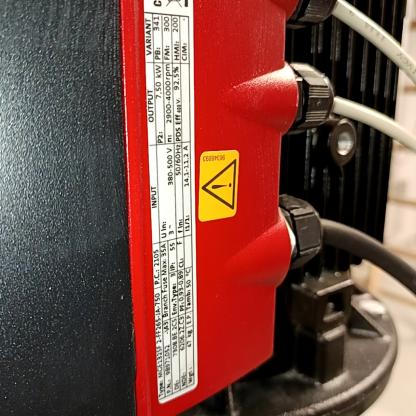
Klasa: tabliczka-znamionowa